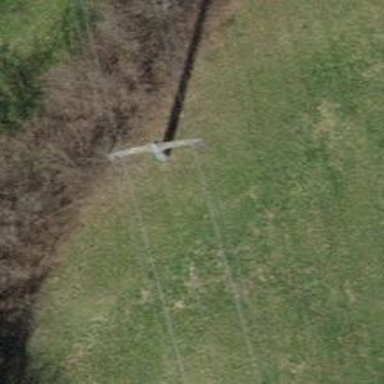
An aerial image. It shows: Power line in the image.